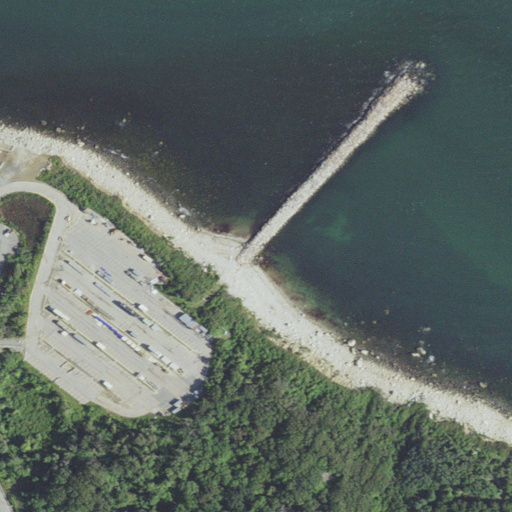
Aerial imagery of beach in Massachusetts named Pilgrim Shorefront containing open water, deciduous forest, barren land, high intensity development, woody wetlands, medium intensity development, mixed forest, and low intensity development